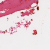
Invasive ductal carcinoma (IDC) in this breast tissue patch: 0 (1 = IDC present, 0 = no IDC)